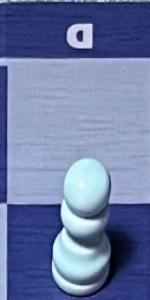
Label: Pawn_White